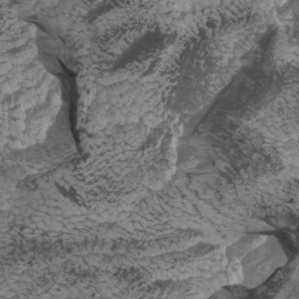
Label: non_frost